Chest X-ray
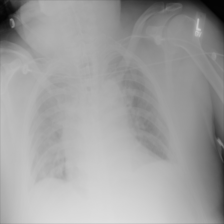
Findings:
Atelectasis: negative
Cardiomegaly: negative
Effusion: negative
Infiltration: negative
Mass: negative
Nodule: negative
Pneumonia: negative
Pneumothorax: positive
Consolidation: negative
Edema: negative
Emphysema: negative
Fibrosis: negative
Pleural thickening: negative
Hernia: negative